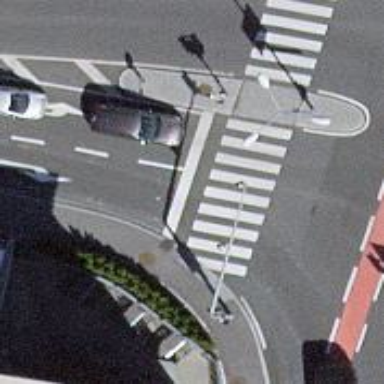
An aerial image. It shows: Road with traffic signals.